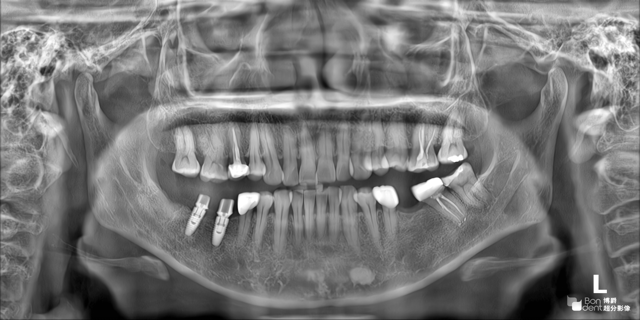
adult